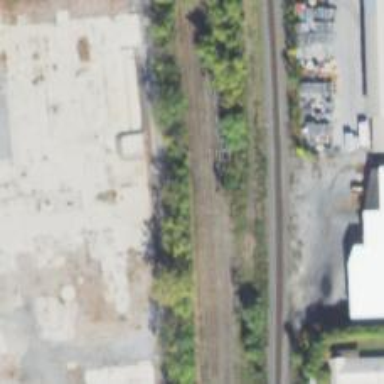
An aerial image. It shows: Railway siding with rails.